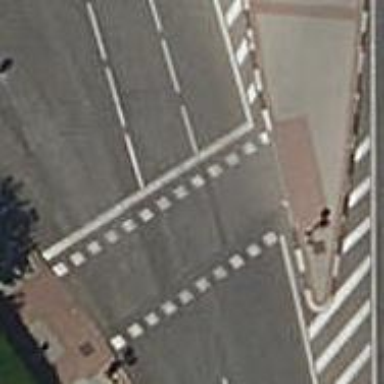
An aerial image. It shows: Crossing with traffic signals.